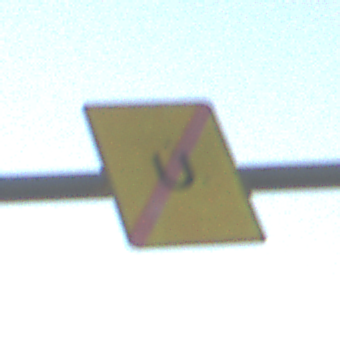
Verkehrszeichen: EndeUmleitung
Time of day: SunriseSunset
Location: Outdoor (Urban)
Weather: Clear
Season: NotSpecified
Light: Natural